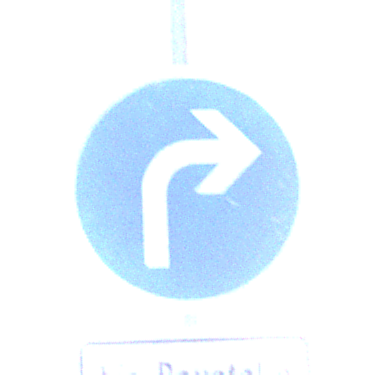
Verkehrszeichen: VorgeschriebeneFahrtrichtungRechts
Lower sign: SonstigeFahrzeugePersonengruppenFrei2
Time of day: SunriseSunset
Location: Outdoor (Nature)
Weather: Clear
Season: NotSpecified
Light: Natural